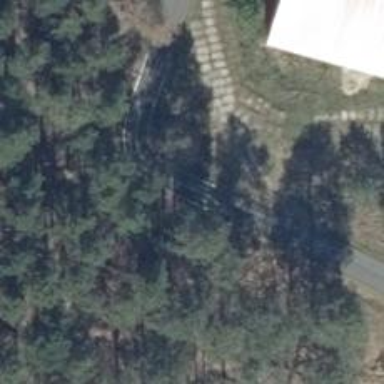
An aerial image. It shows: Asphalt bicycle track with smooth grade 1 surface.